Aerial crown-view tile of a tropical tree (Barro Colorado Island, Panama), acquired 20250616:
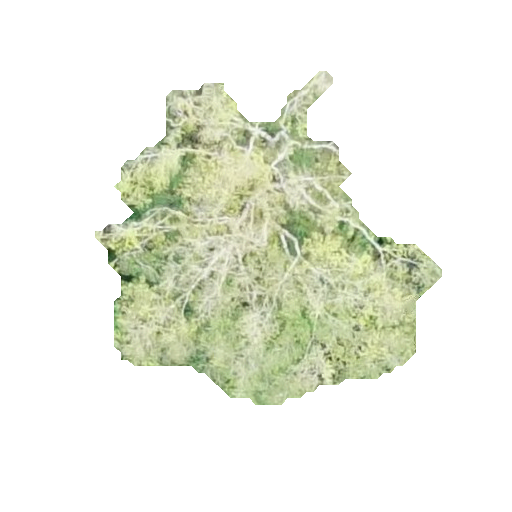
Species: Terminalia amazonia
GBIF accepted scientific name: Terminalia amazonica
Crown area: 103.145 m²